Question: I have an Excel table of the following format:

And I would like to answer the following question using Excel formulae:
-
---
I tried the following approaches, unsuccessfully:
1. Using SUMIFS with an array: =SUMIFS(c4:g8,c3:g3,i1,b4:b8,">="&i2,b4:b8,"<="&i3)
where i1 contains 'Disney', i2 contains '17-Nov' in the date format, and i3 contains '20-Nov' in the date format.
But this doesn't work because we are submitting an array where we must specify a range of cells. So I tried the following method:
1. Using SUMIFS with a range: =SUMIFS(c4:g8,b4:b8,">="&i2,b4:b8,"<="&i3)
But this doesn't work either, since I think we are using the '>', '<' operators for text (the date values in the table).
So, what to do?
Should I change the format of the table completely?
Should I convert it back to range?
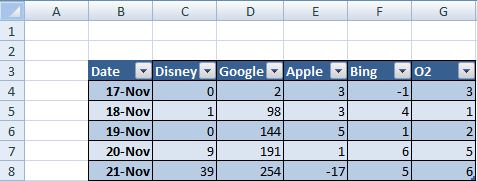
Answer: You can use 'Index' and 'Match' to select the column to sum.
Something like this
'''
=SUMIFS(INDEX($B$4:$G$8,,MATCH(I1,$B$3:$G$3)),$B$4:$B$8,">="&I2,$B$4:$B$8,"<="&I3)
'''
You can also take advantage of the Table Structured Addressing like this
(tested in Excel 2010, so Table formats may be slighly different in Excel 2007)
'''
=SUMIFS(INDEX(MyTable,,MATCH(I1,MyTable[#Headers])),MyTable[Date],">="&I2,MyTable[Date],"<="&I3)
'''